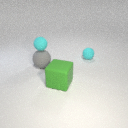
large green rubber cube to the right of large gray rubber sphere